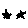
Label: star